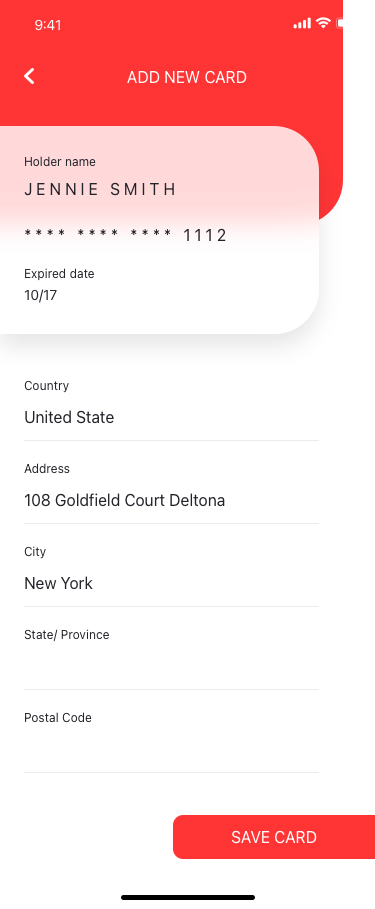
Text in this UI design:
SAVE CARD
**** **** **** 1112
JENNIE SMITH
Country
United State
Address
108 Goldfield Court Deltona
City
New York
State/ Province
Postal Code
Holder name
Expired date
10/17
ADD NEW CARD